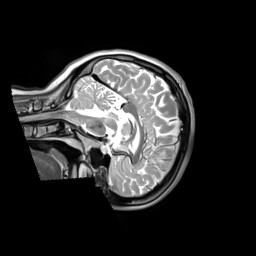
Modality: T2w
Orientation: sagittal
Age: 25
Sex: female
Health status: ill
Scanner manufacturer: siemens
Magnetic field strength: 3 T
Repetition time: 2.8 s
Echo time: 0.326 s